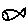
Label: fish